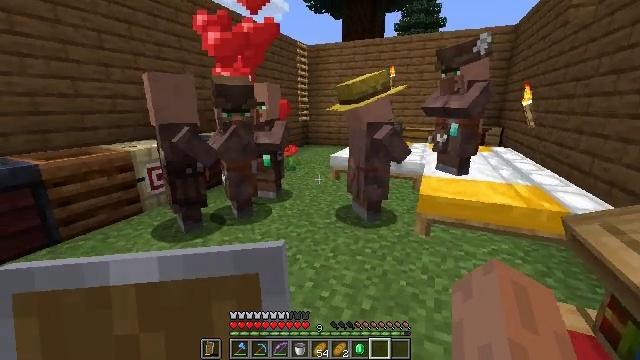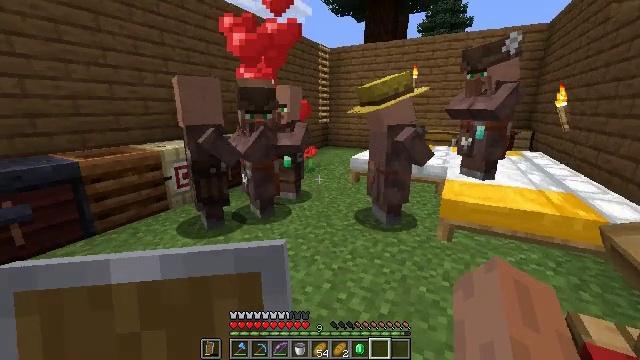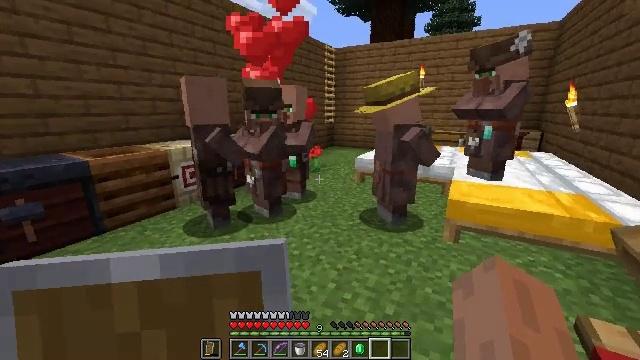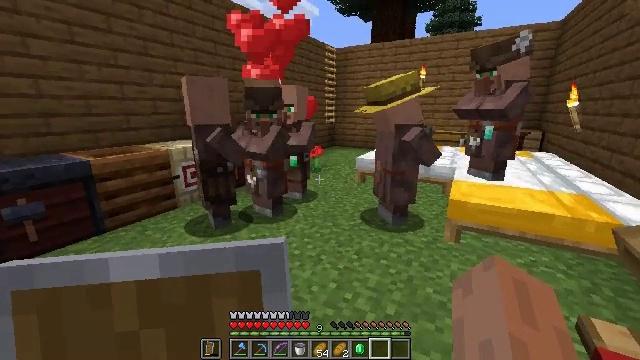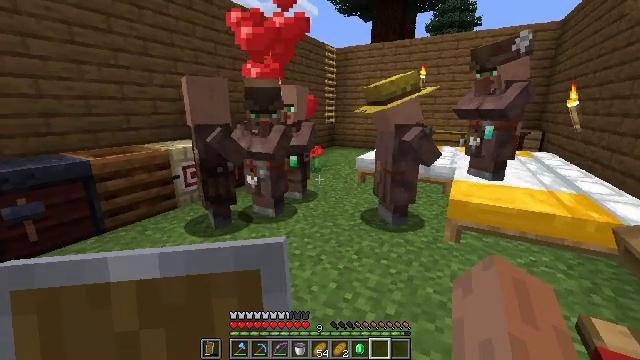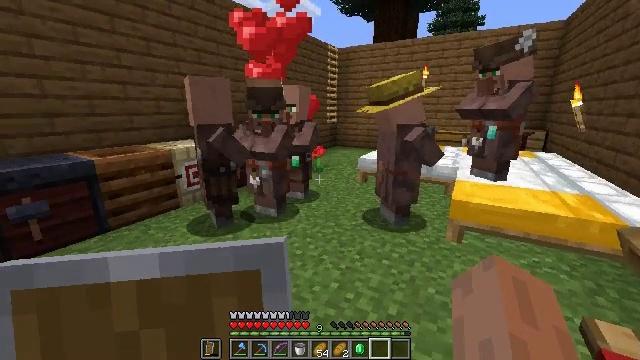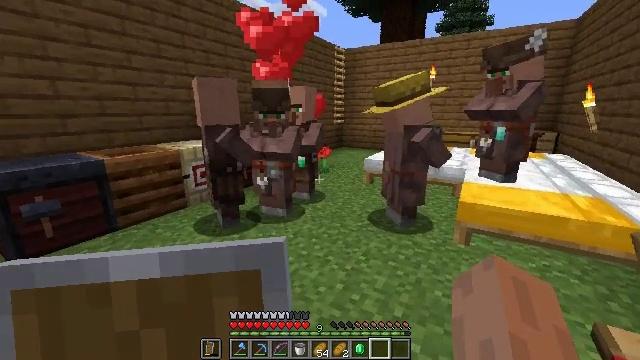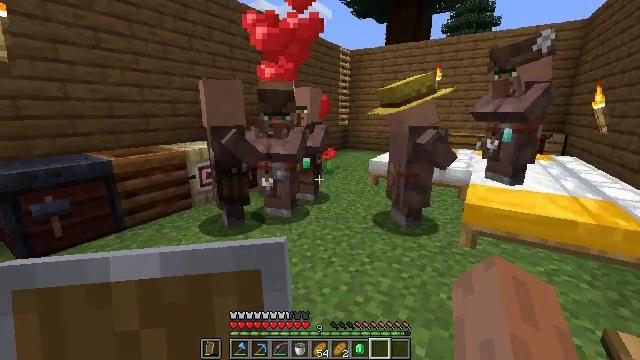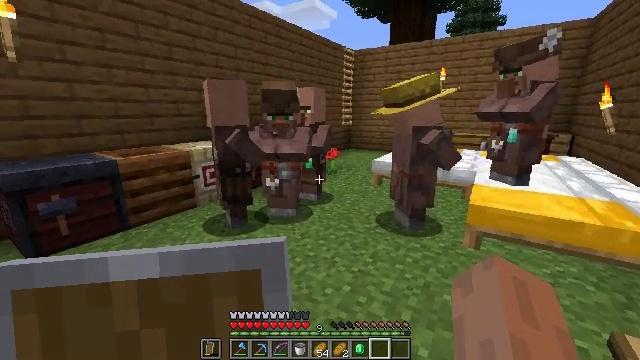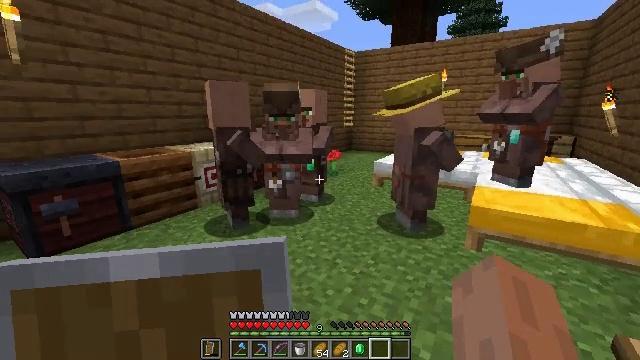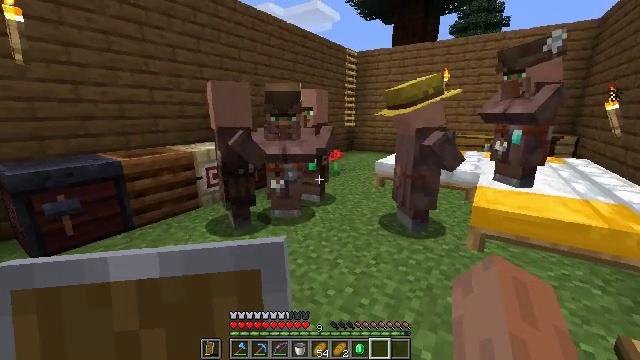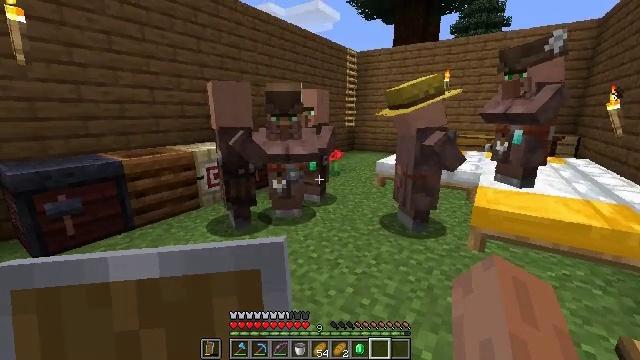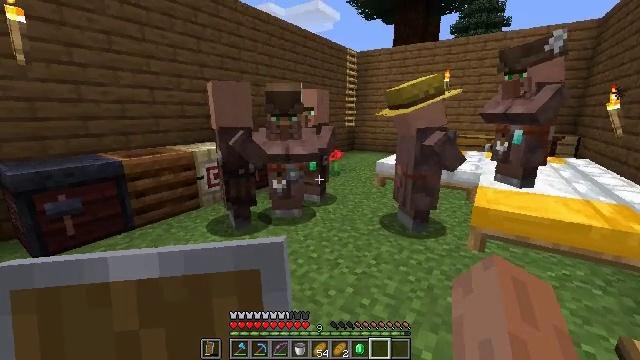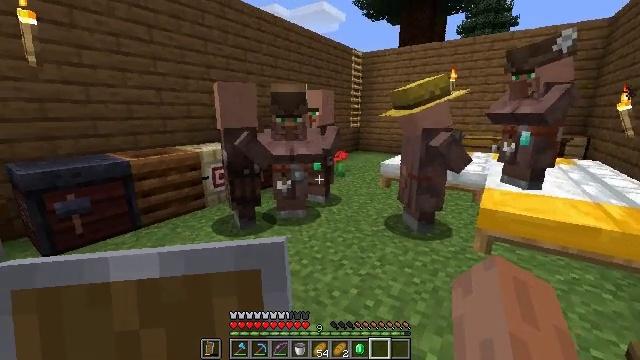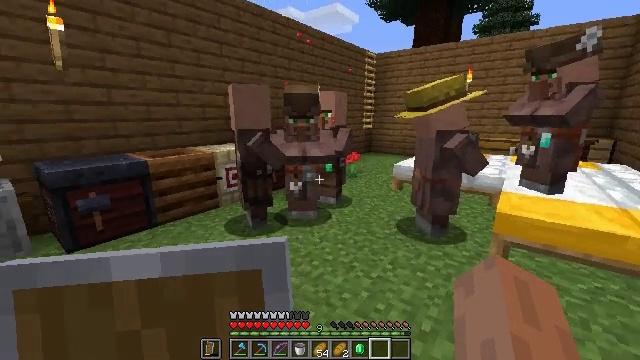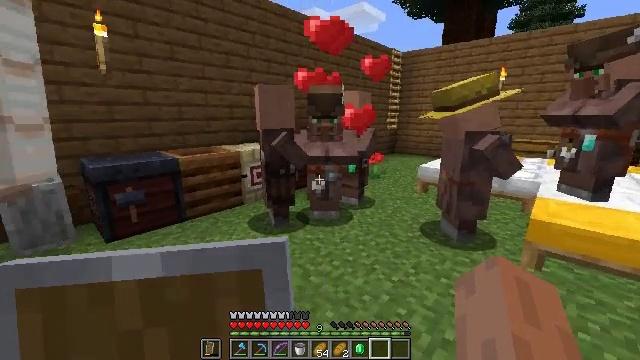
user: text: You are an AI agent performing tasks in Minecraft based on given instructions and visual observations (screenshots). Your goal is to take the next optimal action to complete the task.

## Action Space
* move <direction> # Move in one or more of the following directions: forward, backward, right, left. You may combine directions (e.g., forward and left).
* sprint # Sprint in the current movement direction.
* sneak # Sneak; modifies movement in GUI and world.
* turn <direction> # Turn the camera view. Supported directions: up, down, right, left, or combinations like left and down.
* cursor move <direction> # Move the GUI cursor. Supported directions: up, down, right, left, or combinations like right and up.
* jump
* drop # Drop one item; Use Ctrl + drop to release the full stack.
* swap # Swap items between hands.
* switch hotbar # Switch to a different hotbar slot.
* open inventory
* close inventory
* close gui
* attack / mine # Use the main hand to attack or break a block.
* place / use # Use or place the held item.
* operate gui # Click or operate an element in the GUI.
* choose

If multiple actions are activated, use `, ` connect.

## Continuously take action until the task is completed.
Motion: motion action
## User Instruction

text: Attack the fletching table to break it.
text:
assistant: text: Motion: turn left
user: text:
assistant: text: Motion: turn left
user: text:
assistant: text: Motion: no_op
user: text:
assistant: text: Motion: no_op
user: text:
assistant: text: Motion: no_op
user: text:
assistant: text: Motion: turn left
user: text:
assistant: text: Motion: turn left
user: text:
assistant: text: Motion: no_op
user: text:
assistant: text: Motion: no_op
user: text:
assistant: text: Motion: no_op
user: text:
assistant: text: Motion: no_op
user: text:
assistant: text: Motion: no_op
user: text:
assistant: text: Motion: turn left
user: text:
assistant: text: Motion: turn left
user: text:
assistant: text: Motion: turn left
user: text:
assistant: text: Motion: turn left
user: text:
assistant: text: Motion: move forward, turn left and down
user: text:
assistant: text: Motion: move forward, turn left and down
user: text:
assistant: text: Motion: move forward
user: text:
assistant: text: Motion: no_op
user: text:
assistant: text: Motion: no_op
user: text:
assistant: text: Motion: move forward
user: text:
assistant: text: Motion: move forward
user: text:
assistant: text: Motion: move forward
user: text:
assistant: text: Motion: move forward, turn right
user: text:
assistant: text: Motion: move forward, turn right and down
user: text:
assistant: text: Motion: move forward, turn right and down
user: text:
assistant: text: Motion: move forward, turn right and down
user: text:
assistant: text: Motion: move forward, turn right and down
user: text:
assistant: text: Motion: move forward, turn right